Field crop: maize
Growth stage: 2
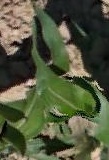
Species: maize